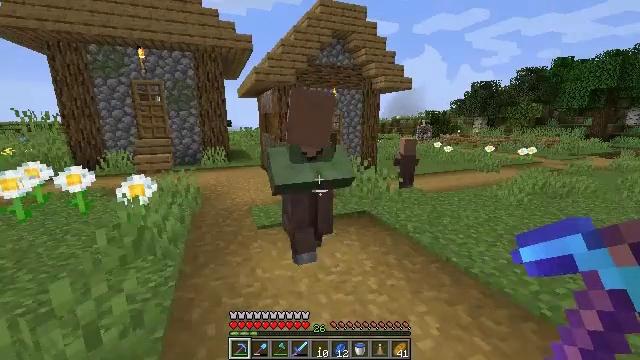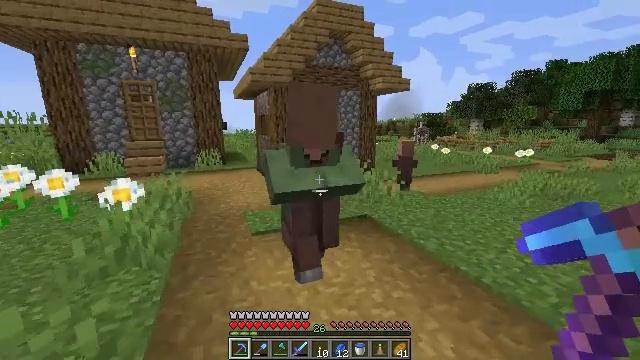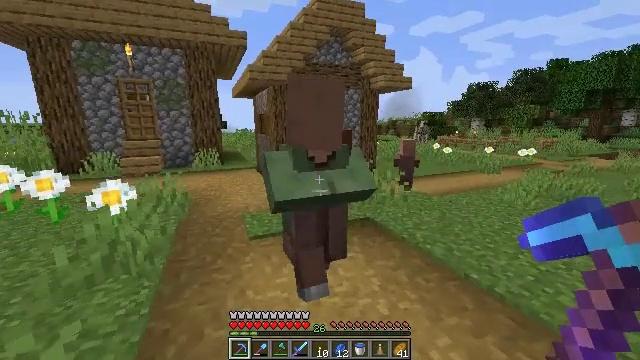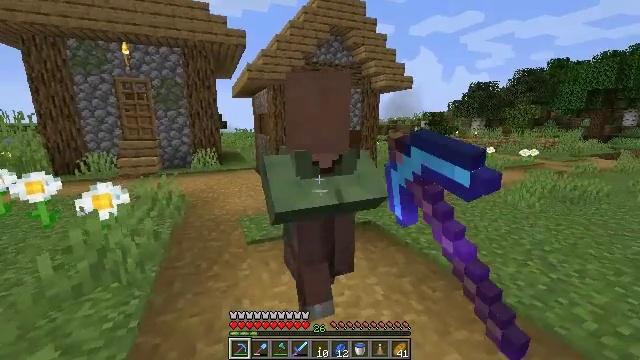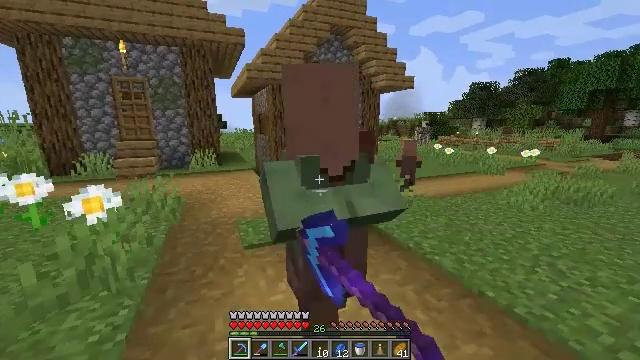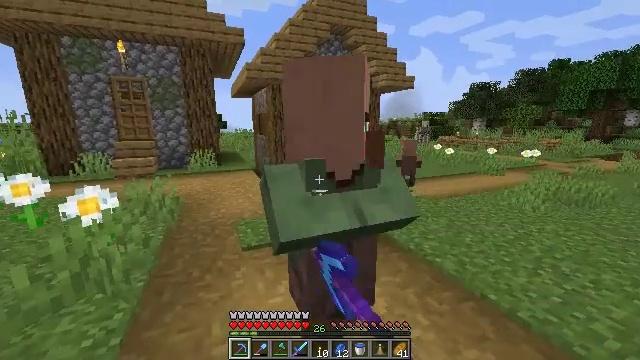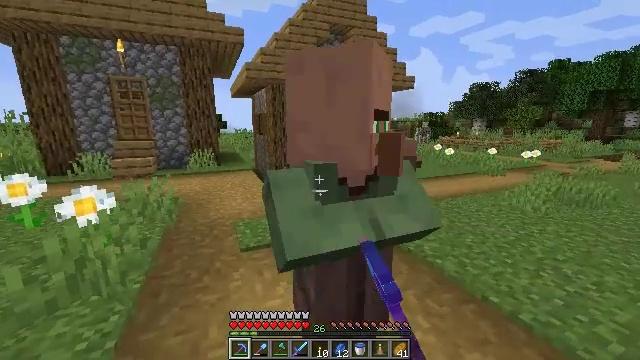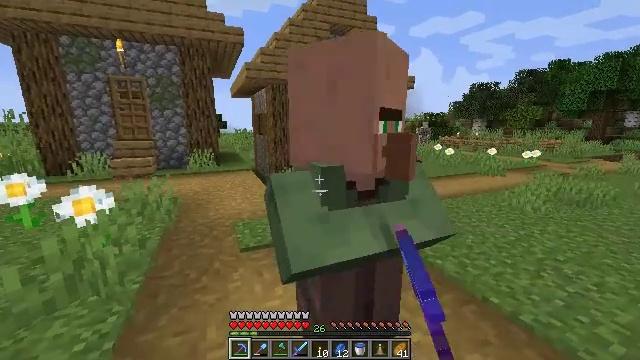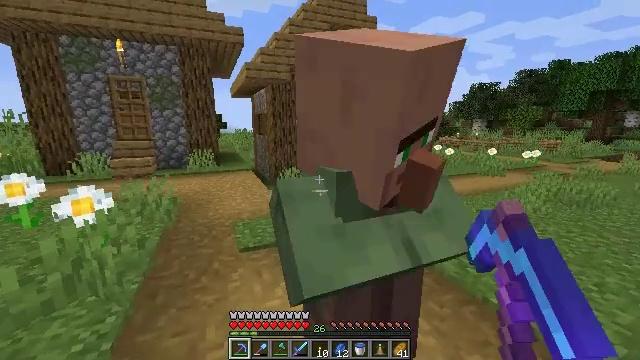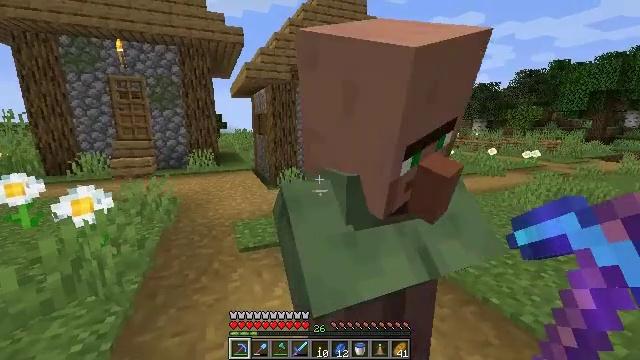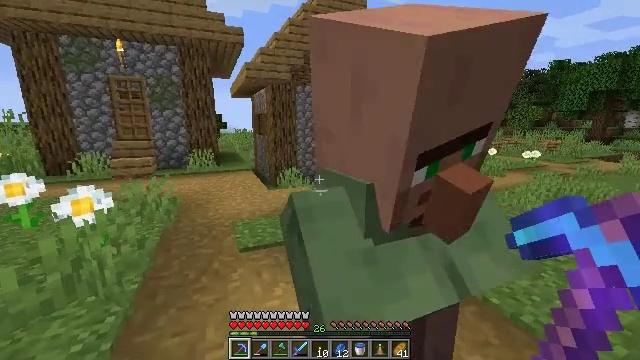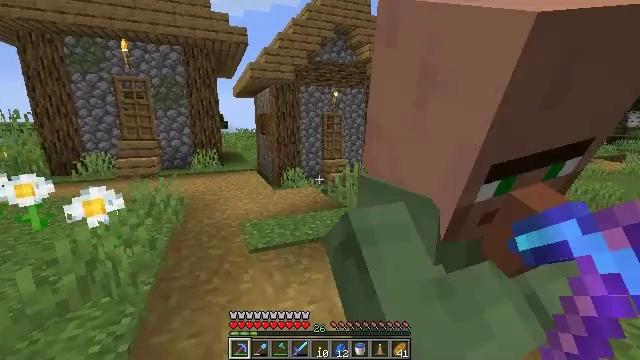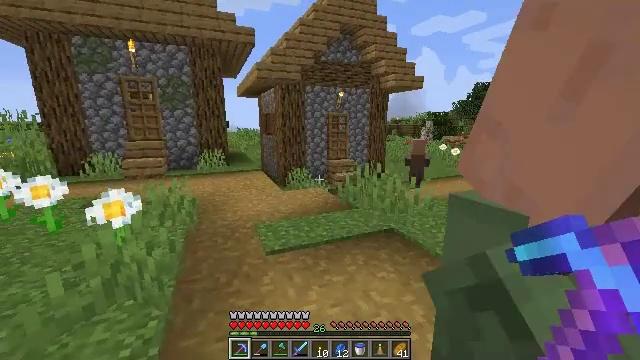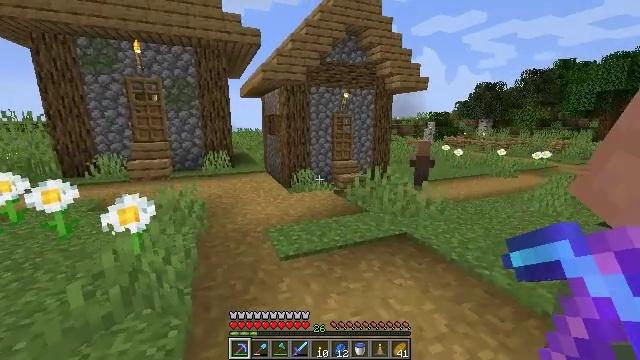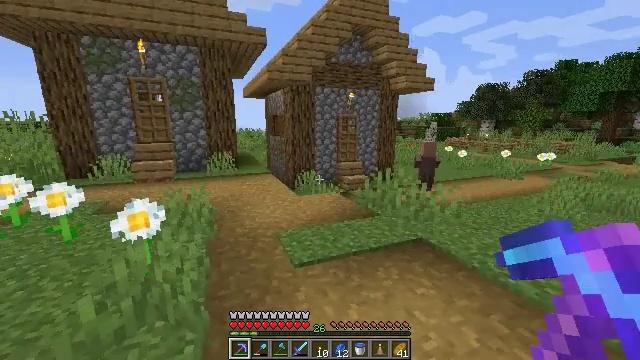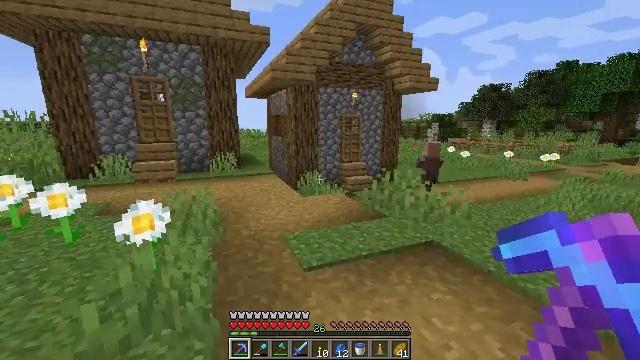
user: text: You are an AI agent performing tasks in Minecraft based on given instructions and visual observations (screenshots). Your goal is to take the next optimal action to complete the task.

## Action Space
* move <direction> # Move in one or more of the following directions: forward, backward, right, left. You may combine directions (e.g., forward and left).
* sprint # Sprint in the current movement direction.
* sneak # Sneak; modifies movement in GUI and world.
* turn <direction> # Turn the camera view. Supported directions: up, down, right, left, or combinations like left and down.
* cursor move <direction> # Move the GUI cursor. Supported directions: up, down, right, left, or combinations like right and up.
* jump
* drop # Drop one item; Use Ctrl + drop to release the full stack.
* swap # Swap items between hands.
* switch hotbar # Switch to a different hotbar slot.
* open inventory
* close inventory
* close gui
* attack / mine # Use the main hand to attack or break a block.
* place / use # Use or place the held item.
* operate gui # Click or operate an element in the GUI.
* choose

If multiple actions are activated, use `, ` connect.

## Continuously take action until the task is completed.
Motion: motion action
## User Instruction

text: Mine the blast furnace.
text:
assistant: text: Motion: move forward
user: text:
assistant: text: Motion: move forward, use / place
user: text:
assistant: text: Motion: use / place
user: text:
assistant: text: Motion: use / place
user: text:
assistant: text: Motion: use / place
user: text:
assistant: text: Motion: no_op
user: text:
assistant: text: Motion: no_op
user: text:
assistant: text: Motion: no_op
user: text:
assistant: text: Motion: no_op
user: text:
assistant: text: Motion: move left
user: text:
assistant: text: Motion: move left
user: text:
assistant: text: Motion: move left
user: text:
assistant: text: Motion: move forward and move left
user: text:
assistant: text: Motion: move forward and move left
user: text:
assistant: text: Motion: move forward and move left
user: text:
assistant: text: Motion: move forward and move left, turn right
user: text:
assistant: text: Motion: move forward and move left, turn right
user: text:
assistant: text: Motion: move forward and move left, turn right
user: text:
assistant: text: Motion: move forward and move left, turn right
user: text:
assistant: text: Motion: move forward and move left, turn right
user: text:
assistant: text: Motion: move forward and move left, turn right
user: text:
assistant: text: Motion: move forward and move left
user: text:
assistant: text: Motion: move forward
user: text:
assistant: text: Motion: no_op
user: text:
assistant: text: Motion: no_op
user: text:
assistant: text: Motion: no_op
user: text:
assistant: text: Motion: no_op
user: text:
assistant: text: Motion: no_op
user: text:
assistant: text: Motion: no_op
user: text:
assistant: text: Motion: no_op